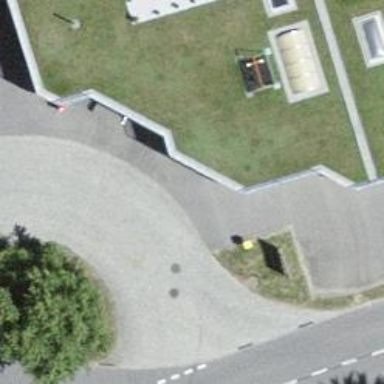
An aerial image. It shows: Post box is visible.